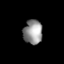
Tissue: lung
Cell type: Epithelial cells
Senescence score: 0.2287
Nuclear area (px): 450
Mean DAPI intensity: 146.976